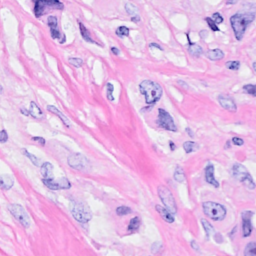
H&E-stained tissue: Breast